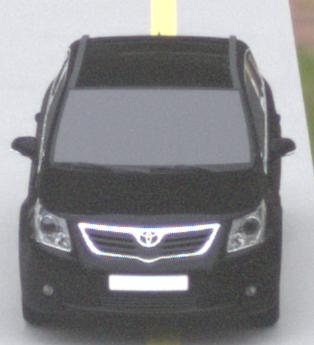
Make: Toyota
Model: Avensis 1.6
Detailed model: Avensis (T27) Notch Back
Model produced from: 2009/01
Model produced until: 2010/08
Doors: 4
Color: black
Road condition: wet road
Daytime: midday
Contrast: low contrast